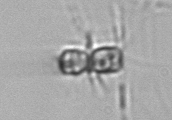
Label: Chaetoceros